Question: I can get the SWC into my project and I can see the various buttons it contains but.. I can't seem to get them into my custom class.
I think this might be the answer but I don't know how to format the necessary import statement: <URL>
A Pic to demonstrate what I'm saying.

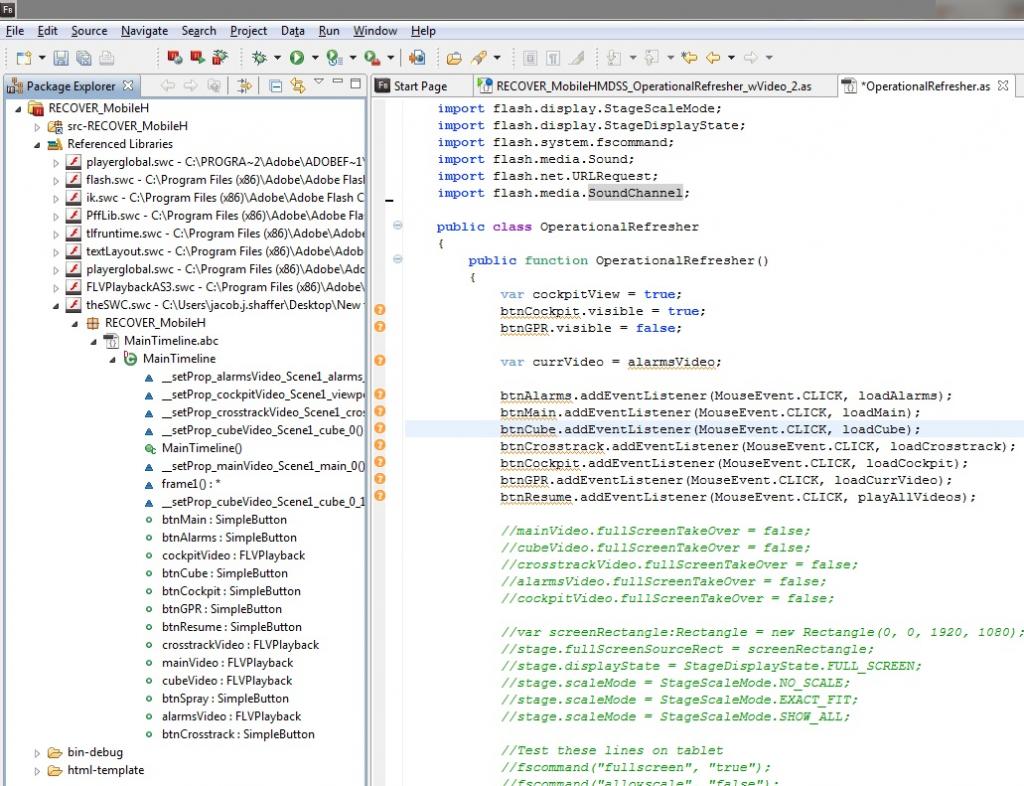
Answer: I found my answer <URL>
It was a simple thing I was over looking the objects just needed a public declaration.